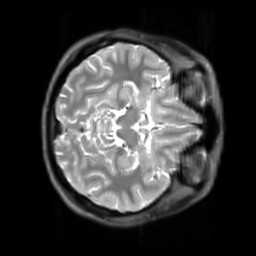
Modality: PDw
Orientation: axial
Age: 22
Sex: female
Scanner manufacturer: siemens
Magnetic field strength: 3 T
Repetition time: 11.88 s
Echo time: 0.014 s